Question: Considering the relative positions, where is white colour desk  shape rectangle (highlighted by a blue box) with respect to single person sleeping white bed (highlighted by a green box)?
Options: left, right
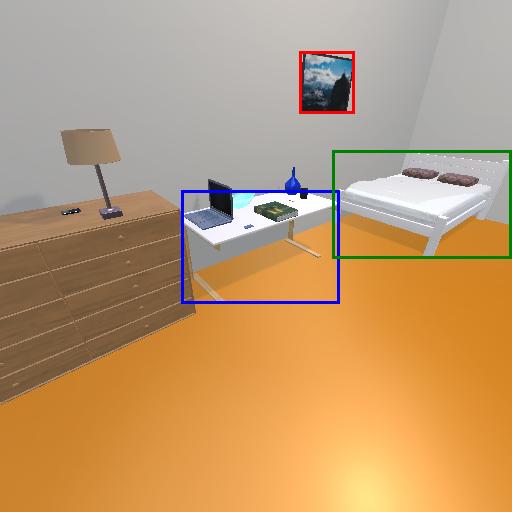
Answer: left